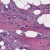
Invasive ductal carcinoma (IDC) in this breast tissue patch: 1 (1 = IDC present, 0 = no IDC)